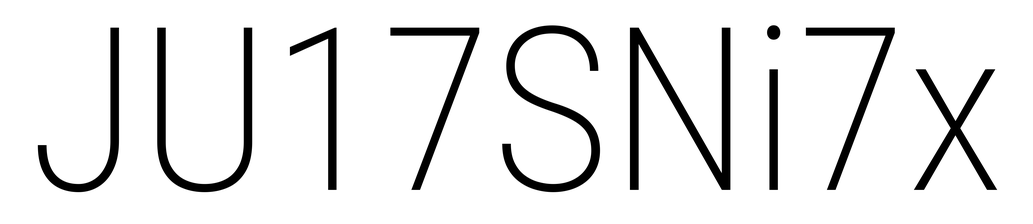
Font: Roboto_Condensed_ExtraLight